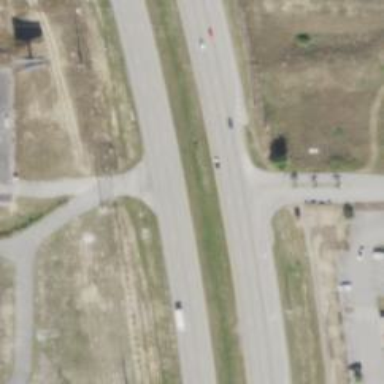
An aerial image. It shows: Asphalt road classified as trunk highway.